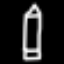
Label: pencil